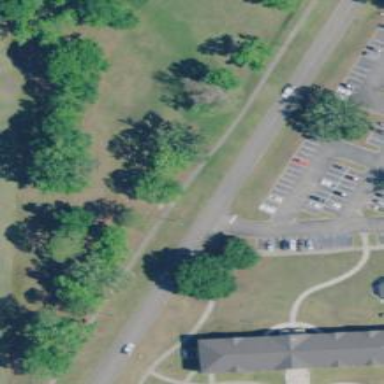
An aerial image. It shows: Path used for both walking and golf.